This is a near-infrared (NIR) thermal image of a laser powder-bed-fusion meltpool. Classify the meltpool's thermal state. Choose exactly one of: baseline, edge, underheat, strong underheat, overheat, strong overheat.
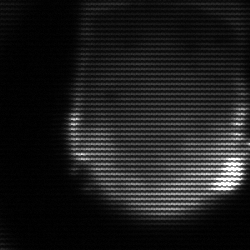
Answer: edge